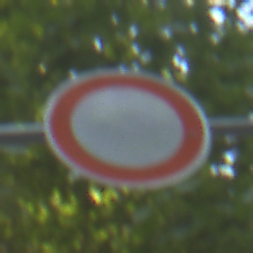
Verkehrszeichen: VerbotFahrzeugeAllerArt
Umgebung: Outdoor, Nature
Tageszeit: MorningAfternoon
Wetter: Clear
Licht: Natural
Jahreszeit: NotSpecified
Kontrast: LowContrast